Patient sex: M
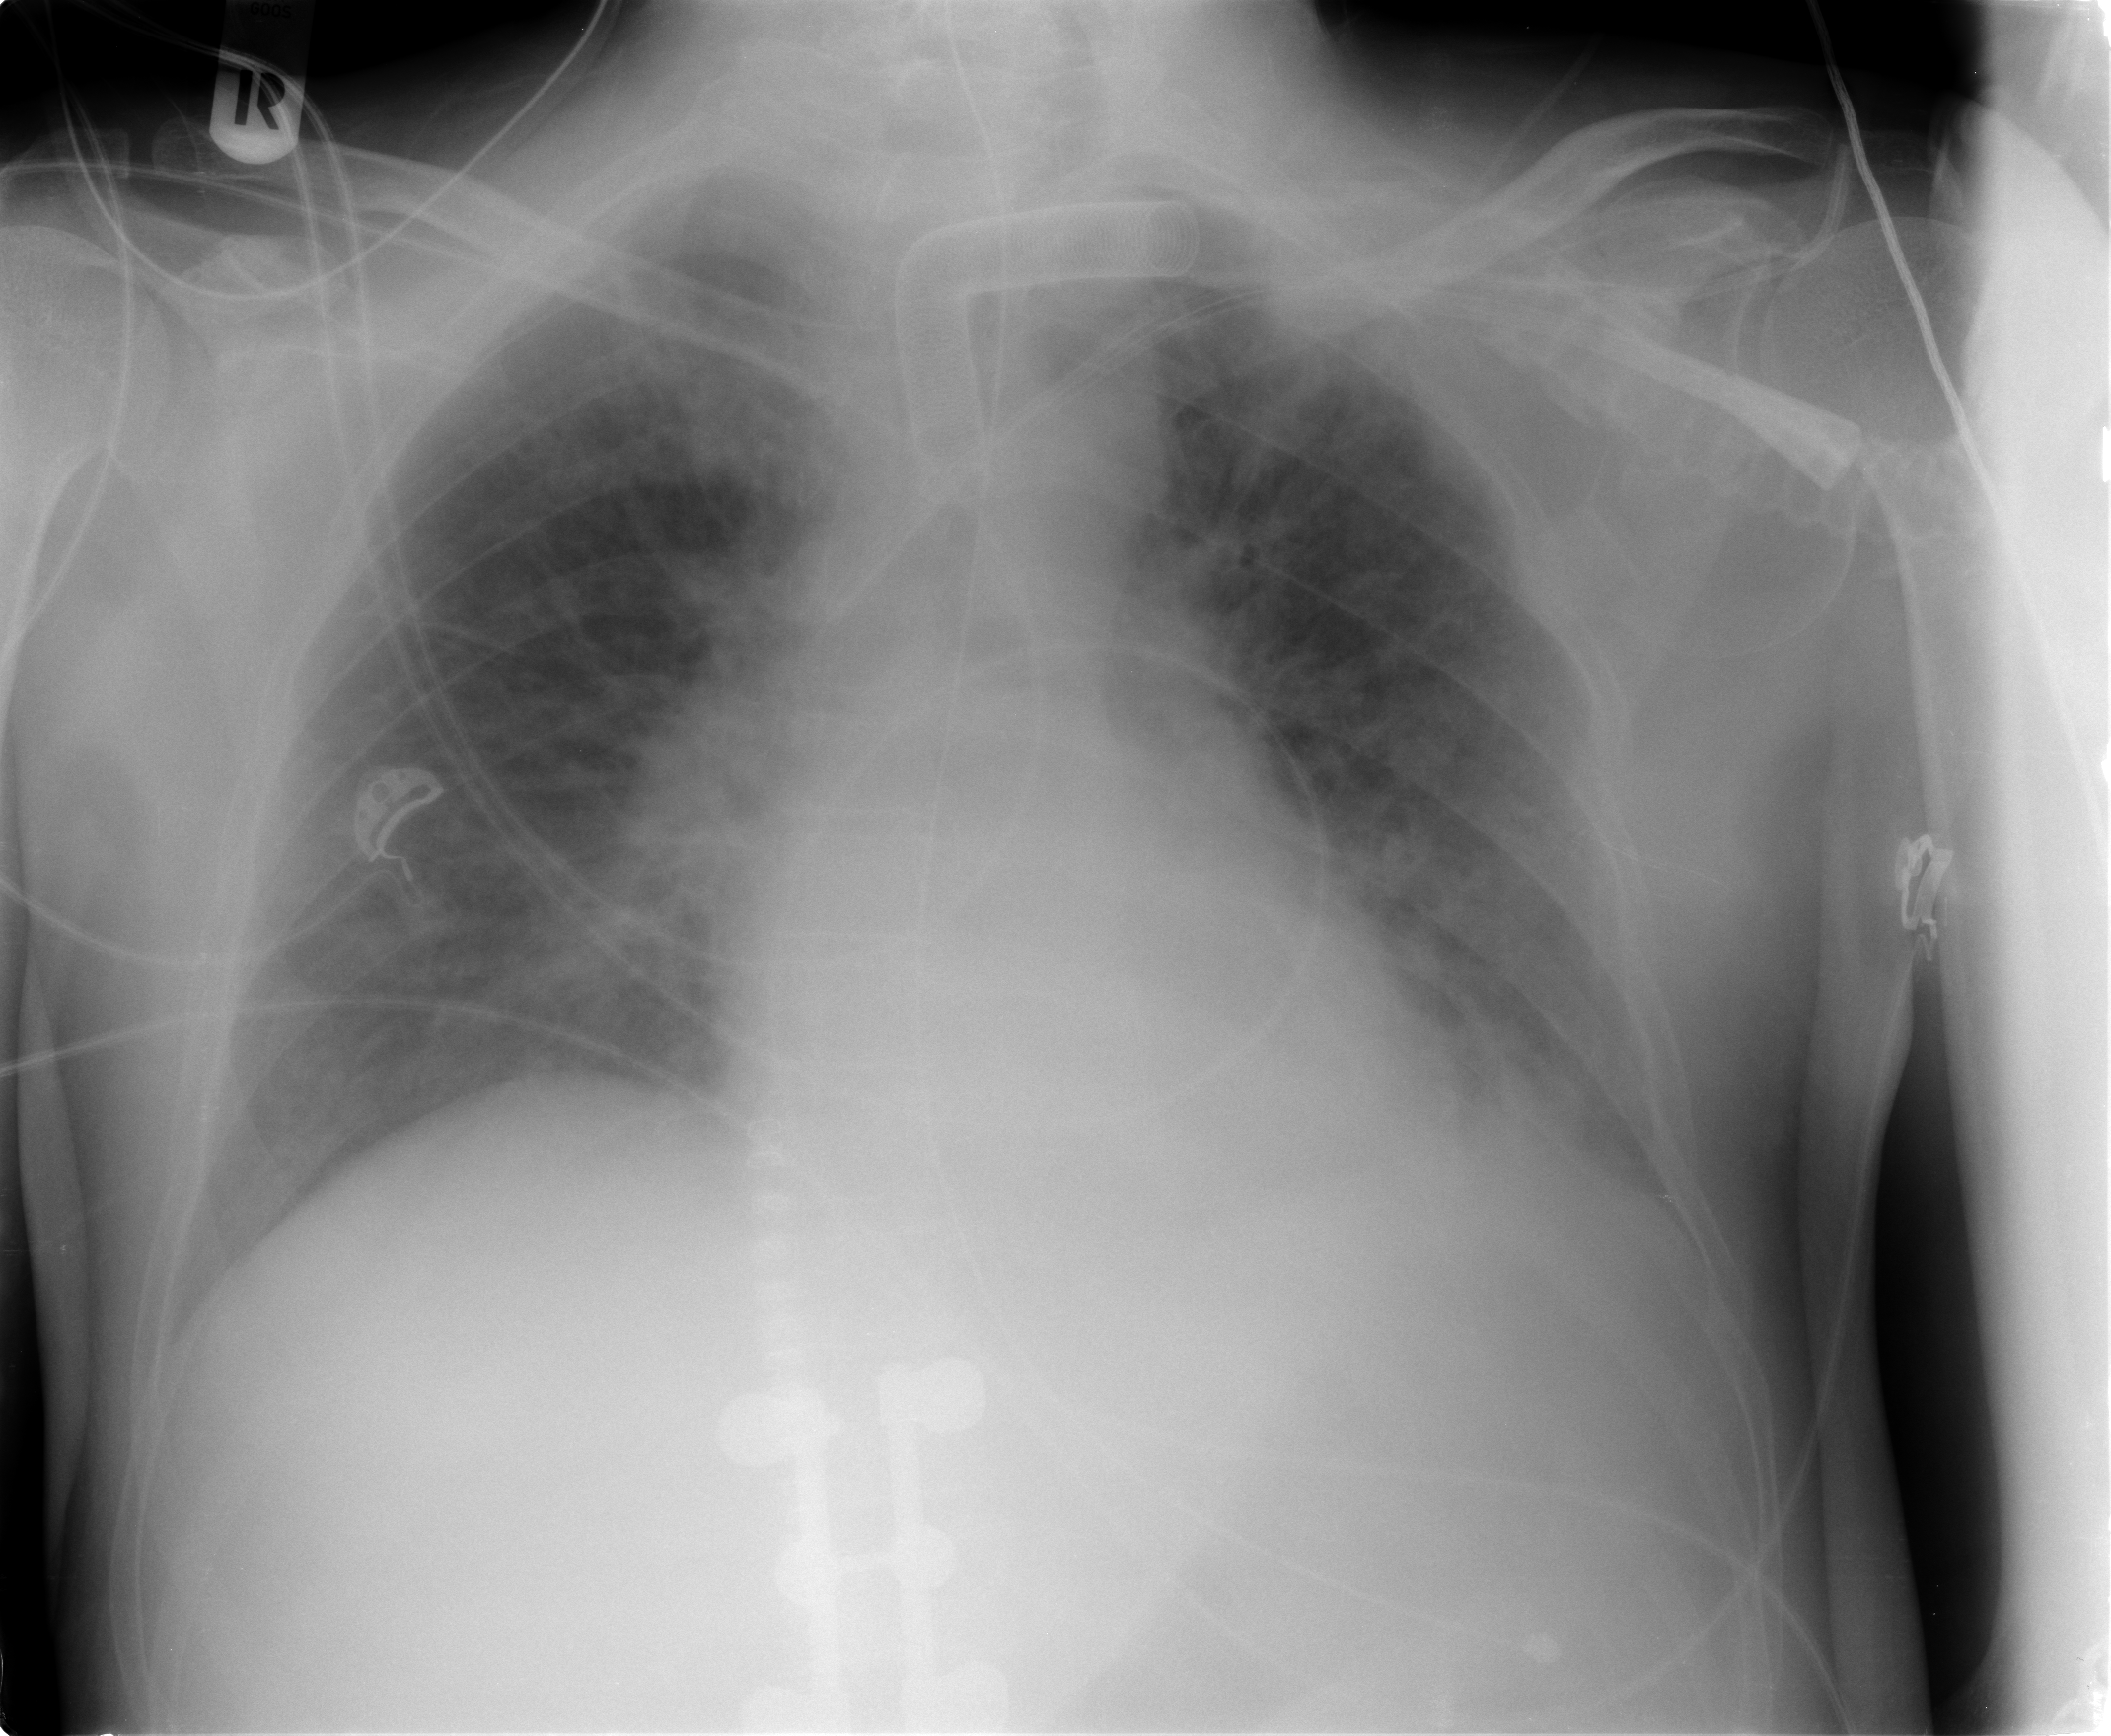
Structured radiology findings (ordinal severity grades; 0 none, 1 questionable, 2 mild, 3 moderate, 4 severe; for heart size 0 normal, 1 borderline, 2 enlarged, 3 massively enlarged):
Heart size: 0
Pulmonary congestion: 3
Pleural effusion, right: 0
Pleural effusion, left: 2
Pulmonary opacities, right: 3
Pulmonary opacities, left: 2
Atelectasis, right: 2
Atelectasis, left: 2